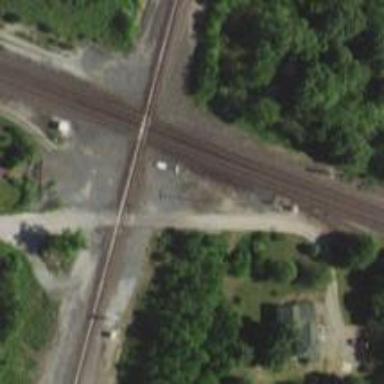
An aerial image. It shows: Junction on the railway.